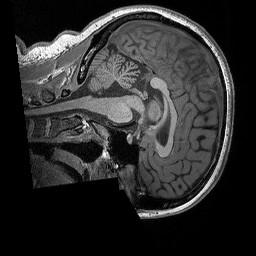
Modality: T1w
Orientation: sagittal
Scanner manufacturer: siemens
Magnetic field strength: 3 T
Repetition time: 2.3 s
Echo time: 0.00298 s